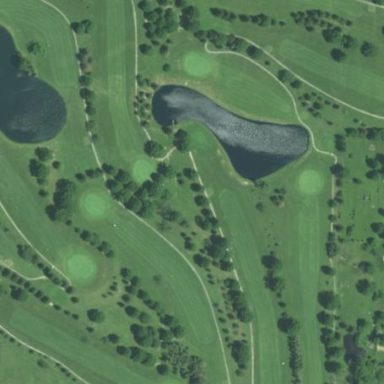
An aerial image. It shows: Golf course surrounded by greenery.